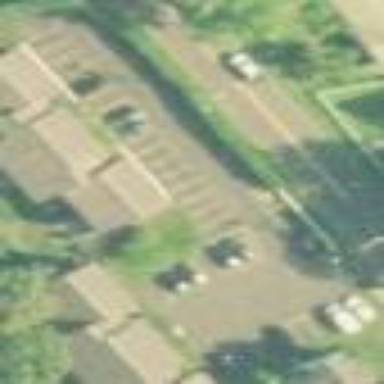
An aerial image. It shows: Parking area.